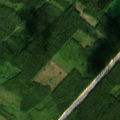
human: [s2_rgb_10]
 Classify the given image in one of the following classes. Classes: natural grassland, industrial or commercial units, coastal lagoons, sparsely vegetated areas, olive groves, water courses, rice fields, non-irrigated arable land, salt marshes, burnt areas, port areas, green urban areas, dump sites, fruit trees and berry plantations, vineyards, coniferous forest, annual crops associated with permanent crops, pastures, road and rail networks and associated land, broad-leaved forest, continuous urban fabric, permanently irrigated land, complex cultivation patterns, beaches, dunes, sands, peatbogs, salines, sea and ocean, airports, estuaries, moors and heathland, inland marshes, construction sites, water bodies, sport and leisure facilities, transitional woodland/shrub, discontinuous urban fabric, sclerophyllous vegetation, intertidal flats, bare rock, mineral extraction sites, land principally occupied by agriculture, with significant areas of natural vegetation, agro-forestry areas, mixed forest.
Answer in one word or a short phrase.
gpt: land principally occupied by agriculture, with significant areas of natural vegetation, broad-leaved forest, coniferous forest, mixed forest, transitional woodland/shrub